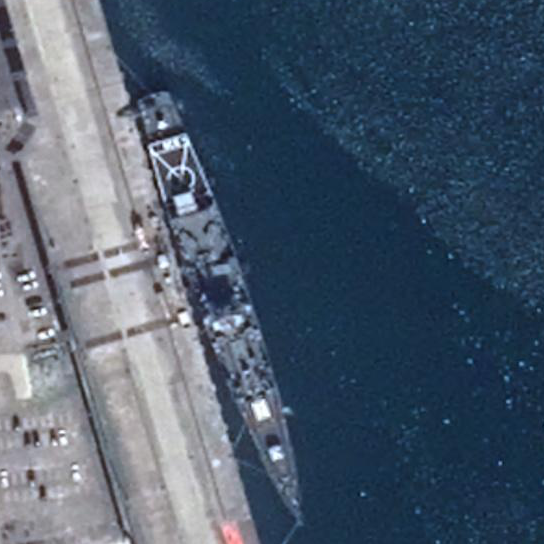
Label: Kidd-class_destroyer